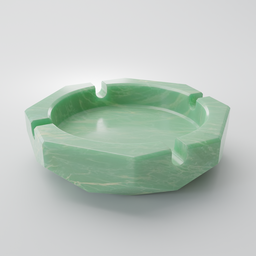
Label: decoration